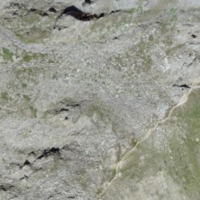
EUNIS habitat code: 48
Species observed at this site:
Geum montanum